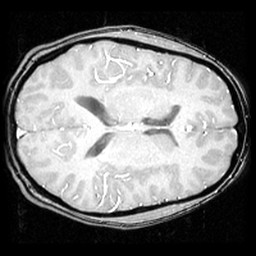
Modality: inplaneT1
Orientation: axial
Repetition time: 0.2 s
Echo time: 0.0036 s